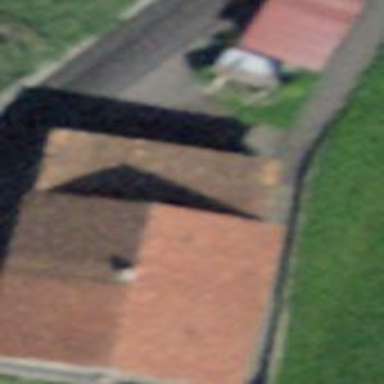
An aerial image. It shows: Farm building.